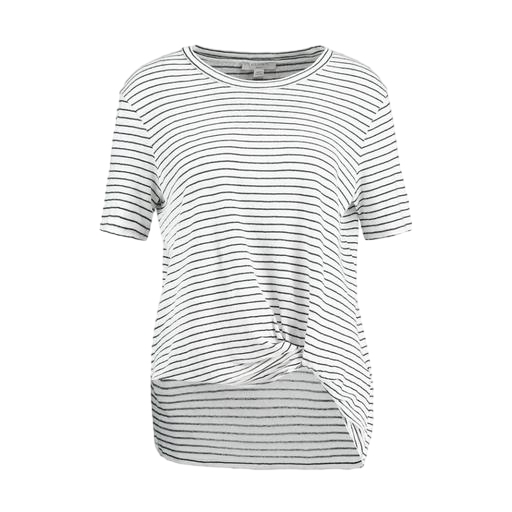
t-shirt twist graphic, white striped knotted tee, white relaxed fit stripe tee, white background